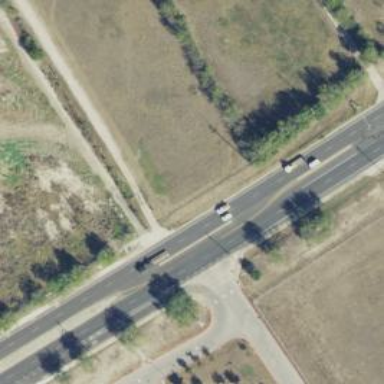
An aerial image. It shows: Secondary link road.